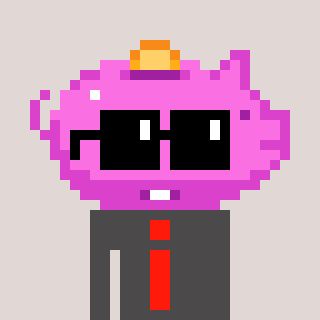
a pixel art character with square black sunglasses, a piggybank-shaped head and a grayscale-colored body on a warm background